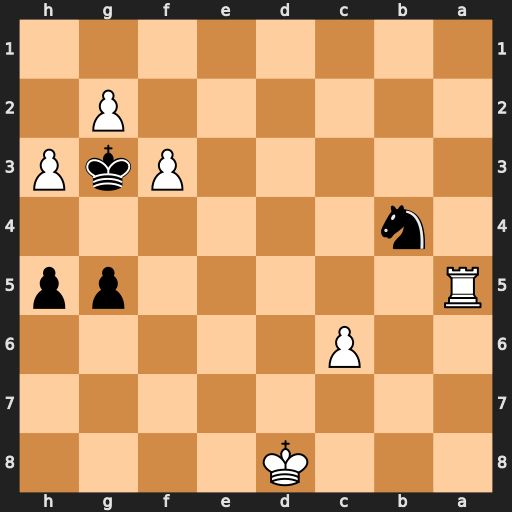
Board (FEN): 3K4/8/2P5/R5pp/1n6/5PkP/6P1/8
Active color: b
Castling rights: -
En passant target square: -
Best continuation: Nxc6+ Kd7 Nxa5